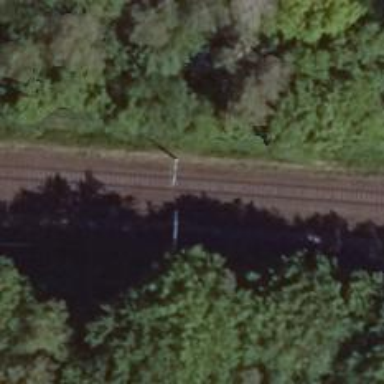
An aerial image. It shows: Milestone along the railway track with catenary mast.